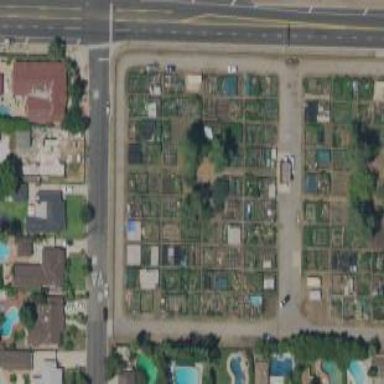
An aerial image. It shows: Allotments area.